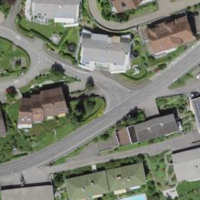
EUNIS habitat code: 54
Species observed at this site:
Campanula patula